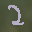
Label: 2